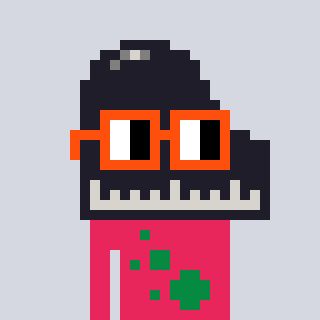
a pixel art character with square orange glasses, a piano-shaped head and a redpinkish-colored body on a cool background